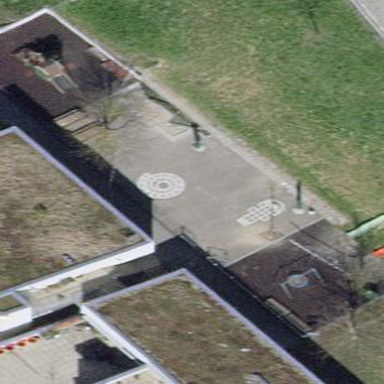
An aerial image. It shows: Playground area for leisure land.